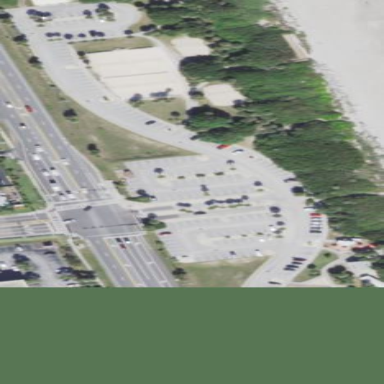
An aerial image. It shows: Parking area specifically designated for motorcycles.